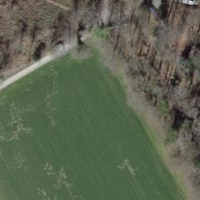
EUNIS habitat code: 41
Species observed at this site:
Cirsium arvense